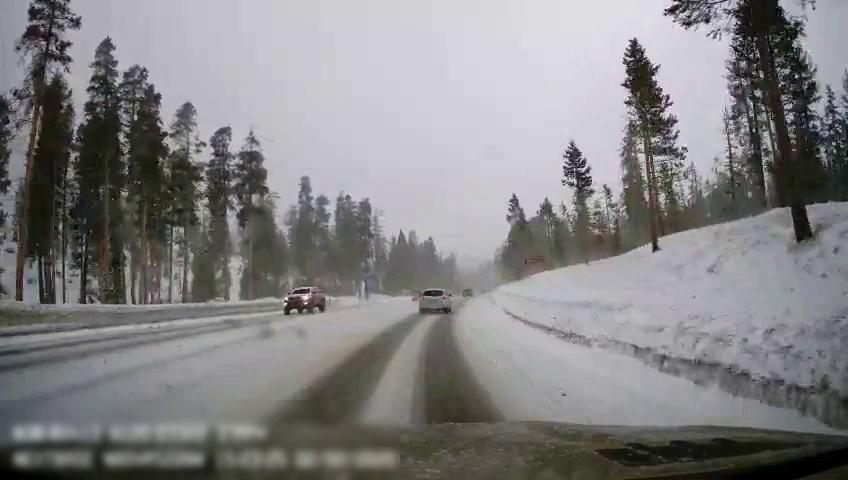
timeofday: Day
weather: Snowy
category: Drivable Space
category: Vehicles | SUV
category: Vehicles | Truck